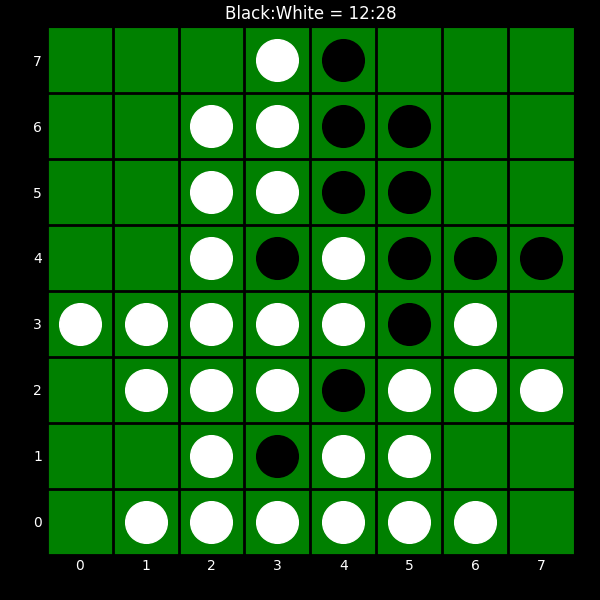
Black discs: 12
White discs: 28